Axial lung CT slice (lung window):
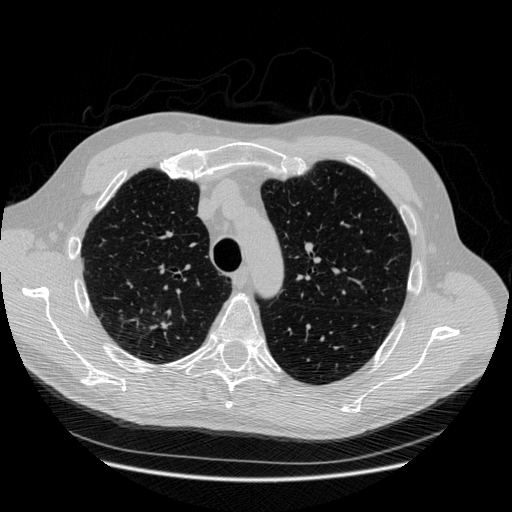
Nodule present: no